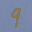
Label: 9